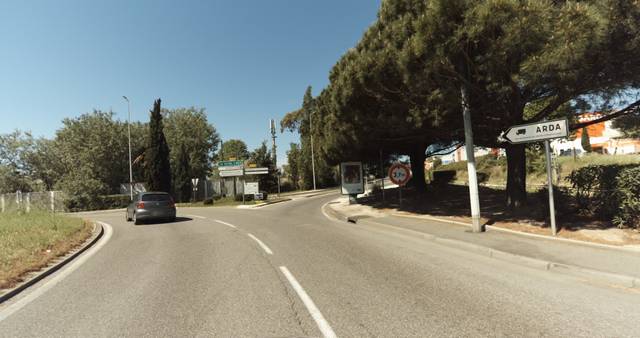
Region: France
Coordinates: 43.118, 5.883